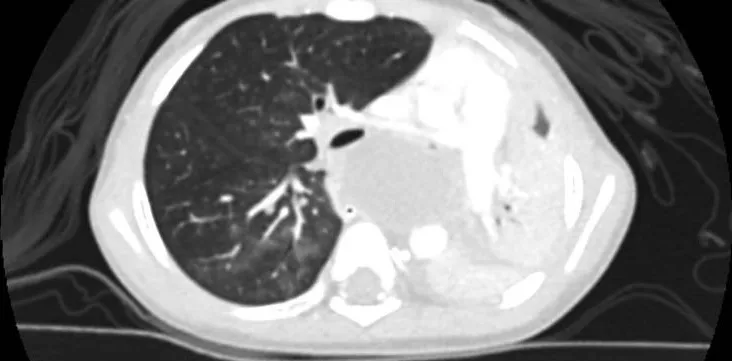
Right lung hyperinflation with multiple diffuse patchy infiltrates
suggestive of infection and early consolidation.
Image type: radiology (ct)